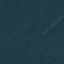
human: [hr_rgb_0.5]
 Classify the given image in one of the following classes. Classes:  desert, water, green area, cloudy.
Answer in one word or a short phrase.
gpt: green area